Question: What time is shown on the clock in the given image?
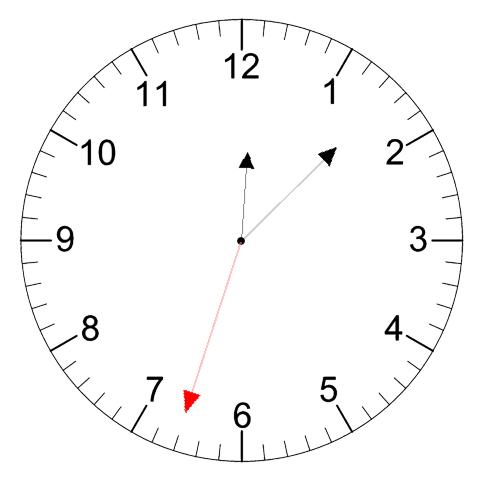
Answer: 12:07:33